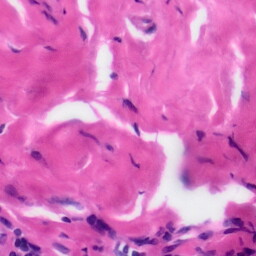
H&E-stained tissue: Tonsil